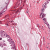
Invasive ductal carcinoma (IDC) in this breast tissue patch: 0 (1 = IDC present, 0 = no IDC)